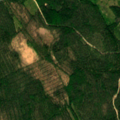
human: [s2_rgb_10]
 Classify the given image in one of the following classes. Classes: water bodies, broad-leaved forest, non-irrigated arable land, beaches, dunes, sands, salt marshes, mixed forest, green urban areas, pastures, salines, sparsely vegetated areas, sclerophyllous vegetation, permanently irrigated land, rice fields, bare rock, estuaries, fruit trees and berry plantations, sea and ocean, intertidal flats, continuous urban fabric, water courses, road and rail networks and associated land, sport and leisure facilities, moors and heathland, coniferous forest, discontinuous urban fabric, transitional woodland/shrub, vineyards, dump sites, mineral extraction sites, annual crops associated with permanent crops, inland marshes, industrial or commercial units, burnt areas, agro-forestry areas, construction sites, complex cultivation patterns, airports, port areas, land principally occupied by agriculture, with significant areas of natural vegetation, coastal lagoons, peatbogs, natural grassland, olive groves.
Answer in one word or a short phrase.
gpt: coniferous forest, mixed forest